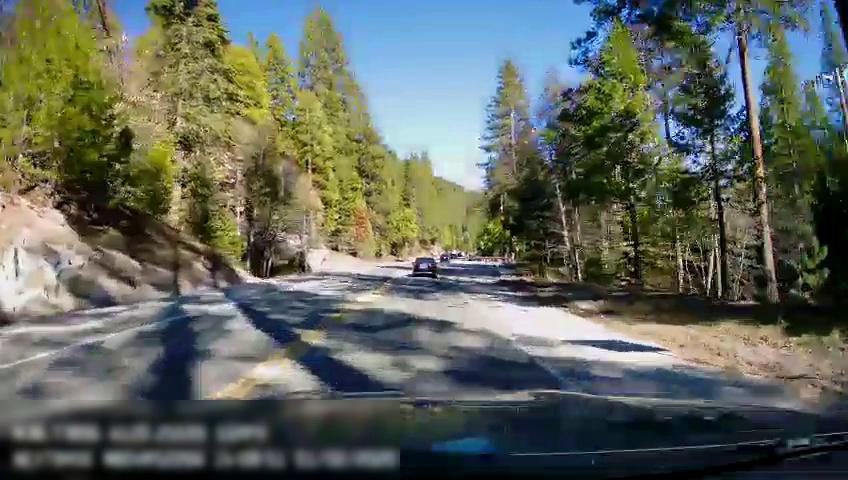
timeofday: Day
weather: Sunny
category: Drivable Space
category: Vehicles | Car
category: Vehicles | Car
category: Lanes | Opposite Lane
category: Lanes | Opposite Lane
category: Lanes | Current Lane
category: Lanes | Current Lane